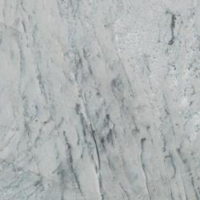
EUNIS habitat code: 49
Species observed at this site:
Episyrphus balteatus